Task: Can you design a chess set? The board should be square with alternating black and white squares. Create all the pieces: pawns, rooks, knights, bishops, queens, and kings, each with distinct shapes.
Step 3299:
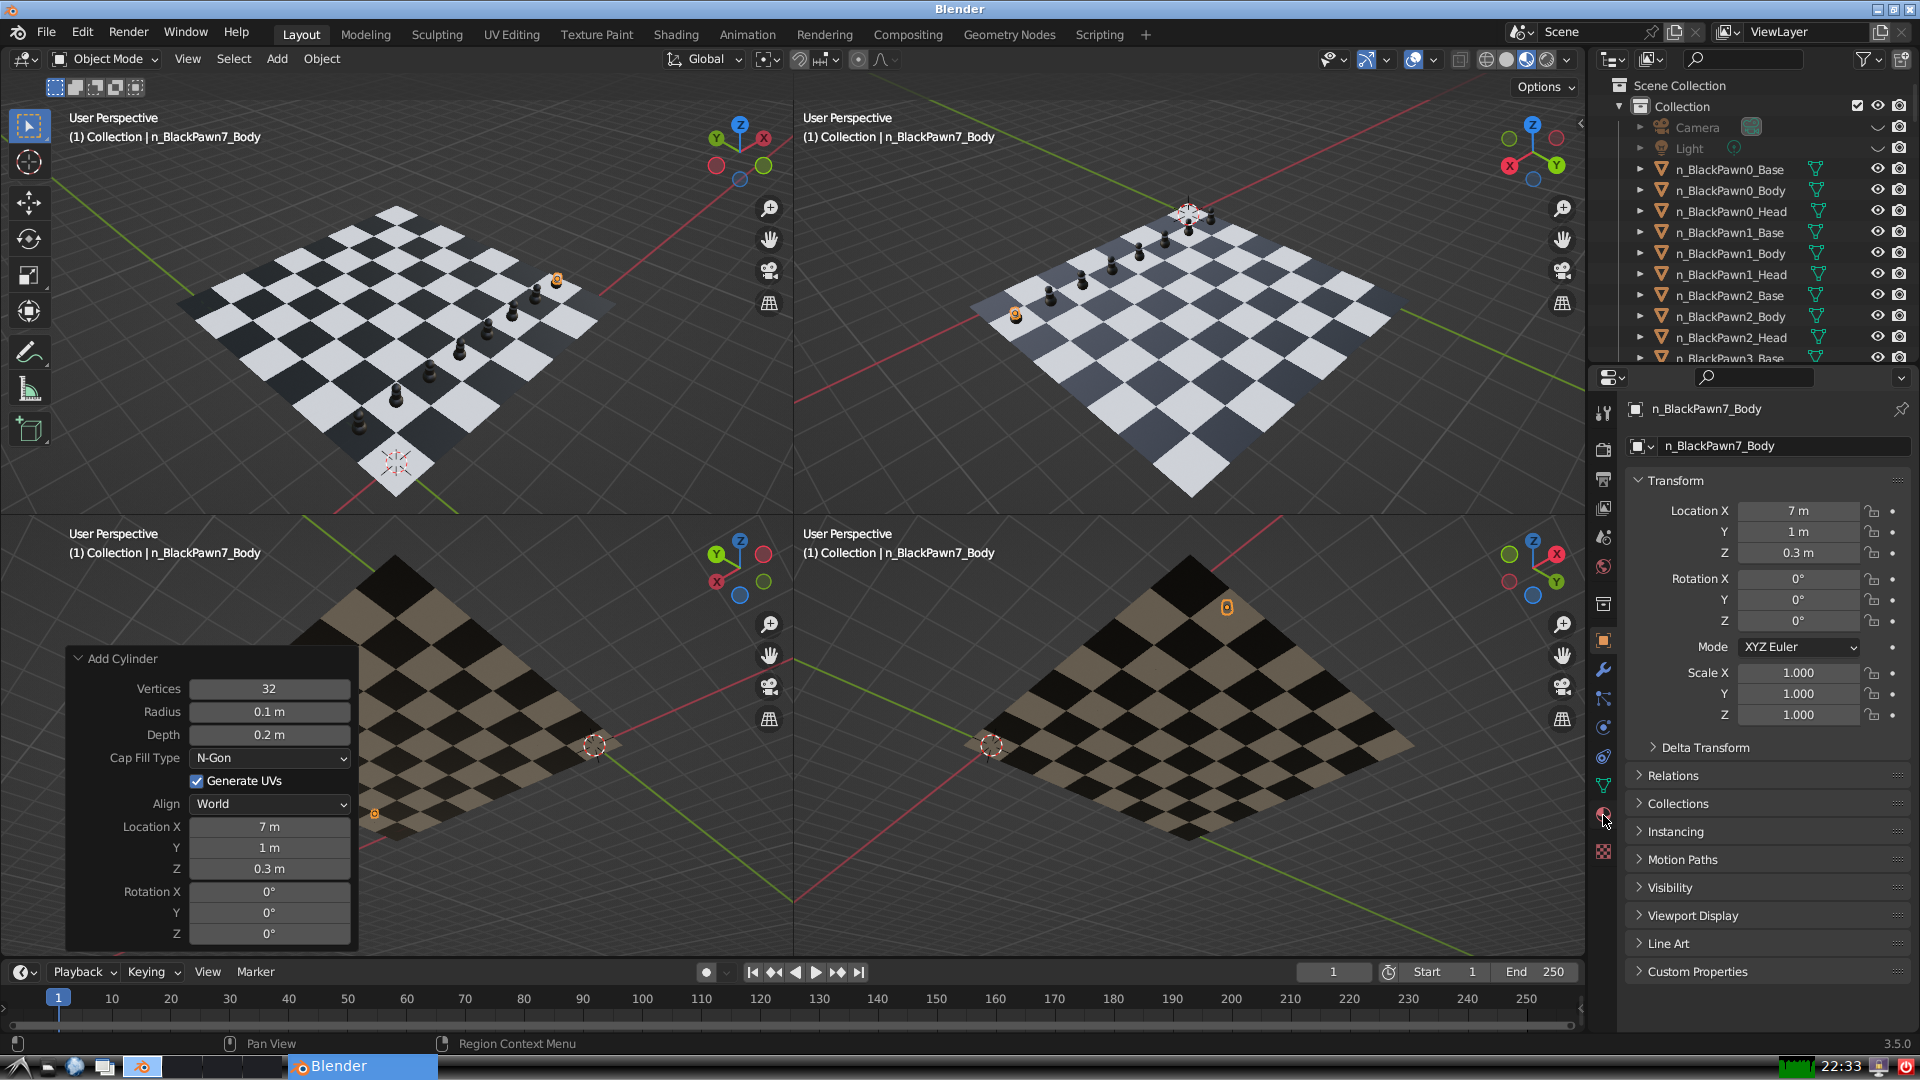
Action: click: no